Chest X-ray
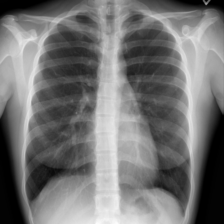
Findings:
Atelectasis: negative
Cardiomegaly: negative
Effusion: negative
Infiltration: negative
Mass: negative
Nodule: negative
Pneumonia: negative
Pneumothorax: negative
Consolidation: negative
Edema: negative
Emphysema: negative
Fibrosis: negative
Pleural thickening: negative
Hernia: negative